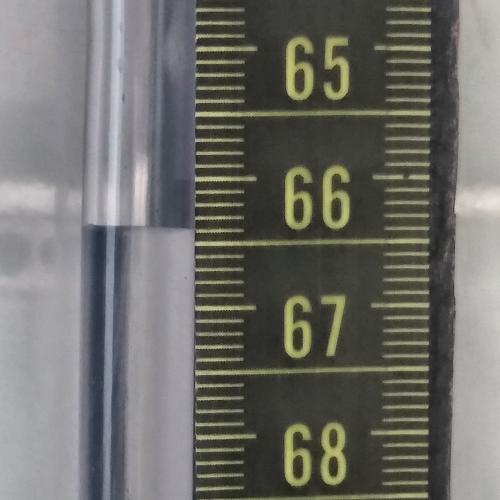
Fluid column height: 66.4 cm